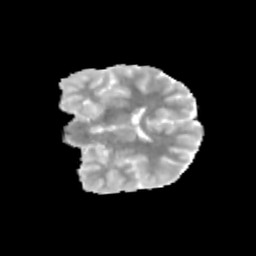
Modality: MD
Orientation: coronal
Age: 12
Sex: male
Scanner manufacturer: siemens
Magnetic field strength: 3 T
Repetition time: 3.8 s
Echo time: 0.07 s